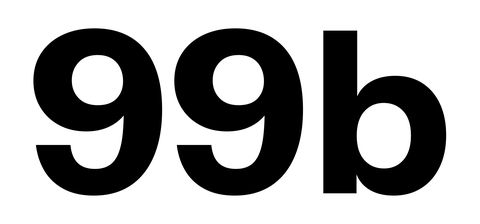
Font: InstrumentSans_Bold